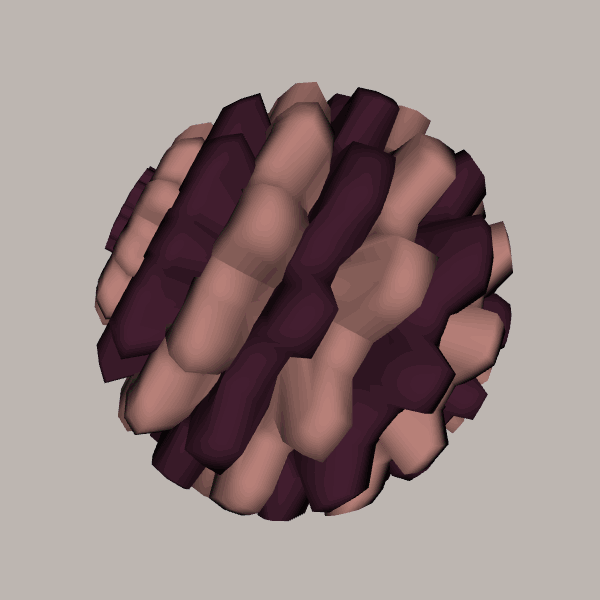
Background: light